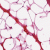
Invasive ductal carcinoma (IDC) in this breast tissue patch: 0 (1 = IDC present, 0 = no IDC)